Aerial crown-view tile of a tropical tree (Barro Colorado Island, Panama), acquired 20250915:
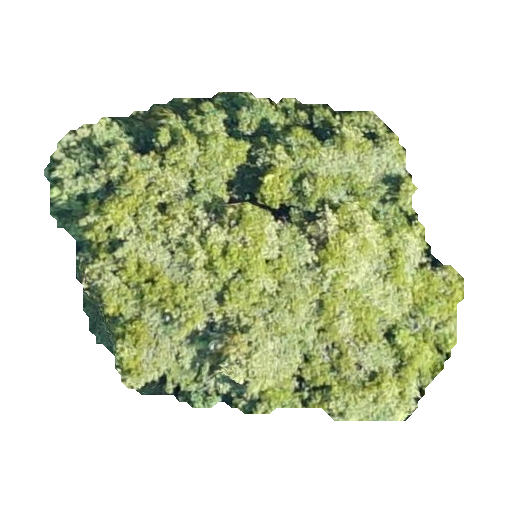
Species: Prioria copaifera
GBIF accepted scientific name: Prioria copaifera
Crown area: 150.01 m²